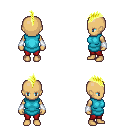
a pixel art fantasy rpg character, female body template, human, tanned skin, teal tunic, red pants, gold mohawk hairstyle, white cloth bracers, four views (front, back, left, right), 2x2 character sprite sheet, small pixel art, hard edges, no anti-aliasing